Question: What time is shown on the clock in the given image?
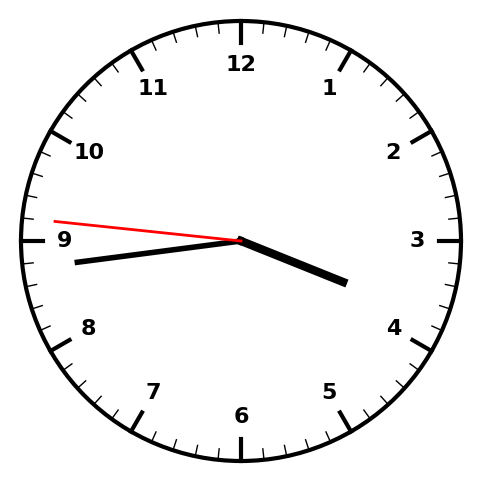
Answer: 03:43:46